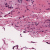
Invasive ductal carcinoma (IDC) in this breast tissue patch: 1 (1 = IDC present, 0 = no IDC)